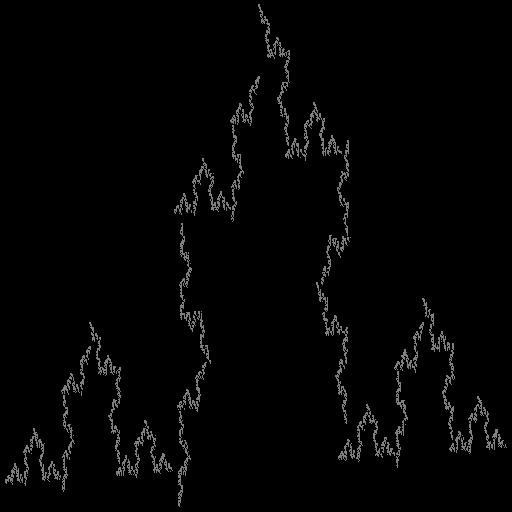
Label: koch_curve